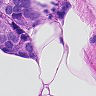
Metastatic tissue present: yes